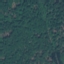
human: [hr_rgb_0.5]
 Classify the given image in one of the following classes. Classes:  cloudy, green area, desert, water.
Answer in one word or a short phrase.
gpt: green area